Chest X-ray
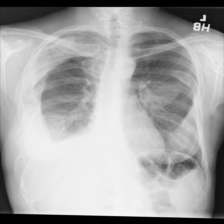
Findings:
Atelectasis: negative
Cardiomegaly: negative
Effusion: negative
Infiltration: negative
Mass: negative
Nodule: negative
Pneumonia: negative
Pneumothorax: negative
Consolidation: negative
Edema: negative
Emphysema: negative
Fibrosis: negative
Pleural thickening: negative
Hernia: negative